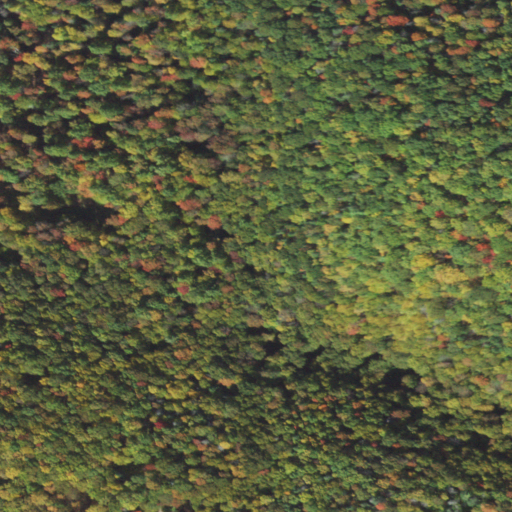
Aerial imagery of gap in Pennsylvania named Wolfs Store Gap containing deciduous forest, open development, and mixed forest